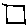
Label: square